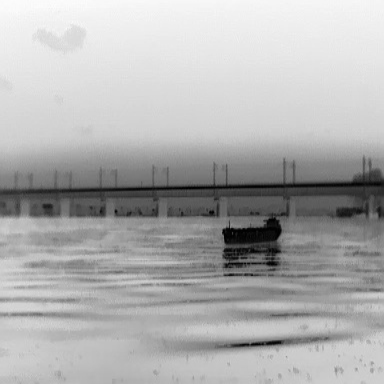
There is a liner in the infrared image.